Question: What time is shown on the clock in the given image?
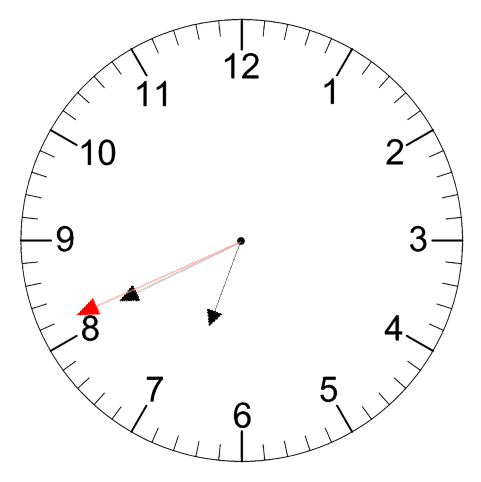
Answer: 06:40:41